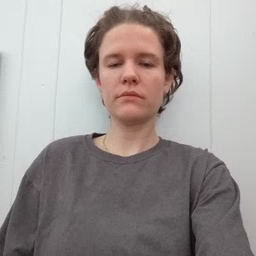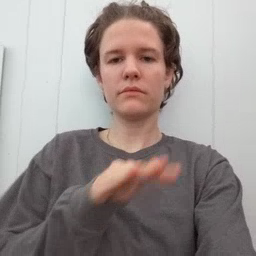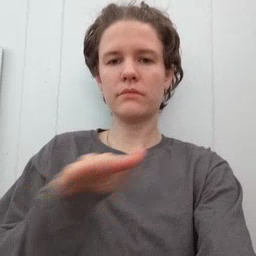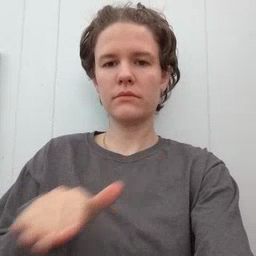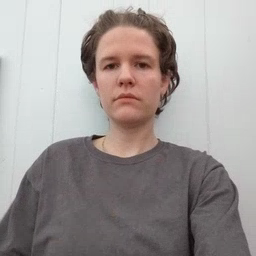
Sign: clean